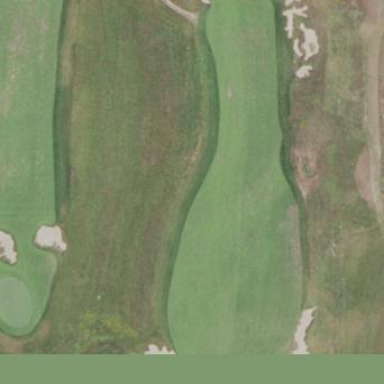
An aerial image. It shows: Grassy area designated as golf fairway.